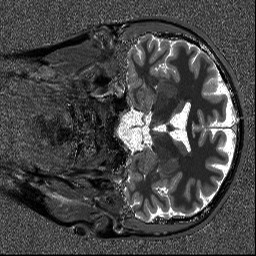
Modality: T1map
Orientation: coronal
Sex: male